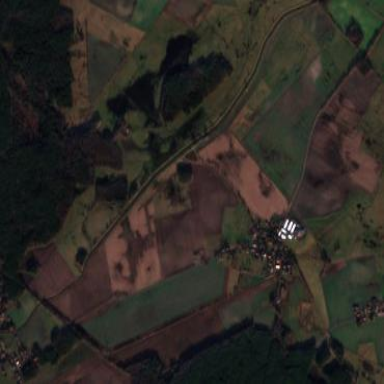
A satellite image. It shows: Picturesque farmland scene.